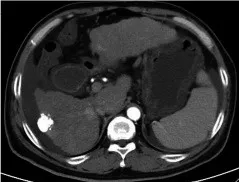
Abdominal enhanced computed tomography images. Plain CT scan.
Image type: radiology (ct)